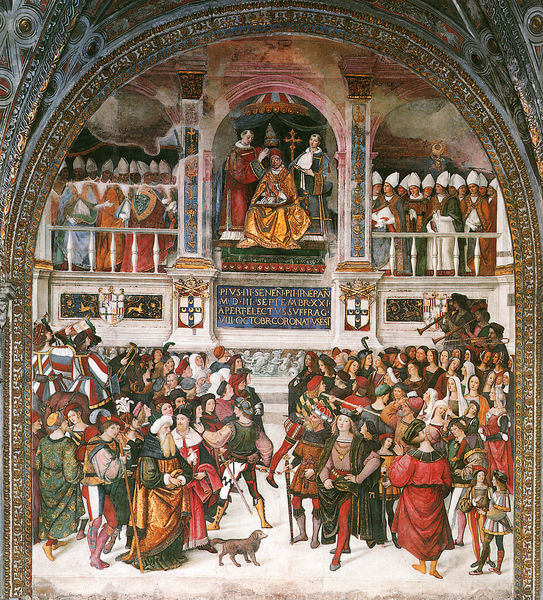
Titel: Krönung Papst Pius III.
Künstler: Bernardino di Betto genannt Pintoricchoio
Schlagwörter: weiß, menschen, bunt, hüte, kleid, kleider, männer, hund, versammlung, kirche, personen, musiker, bogen, kette, kaiser, könig, papst, kreuz, volk, wappen, mittelalter, krönung, bischöfe, trompeten, fresko, fresco, kardinäle, kreut, pius, schalmeien, benedikt, schalmei, wapen, markplatz, bischhöfe